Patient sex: M
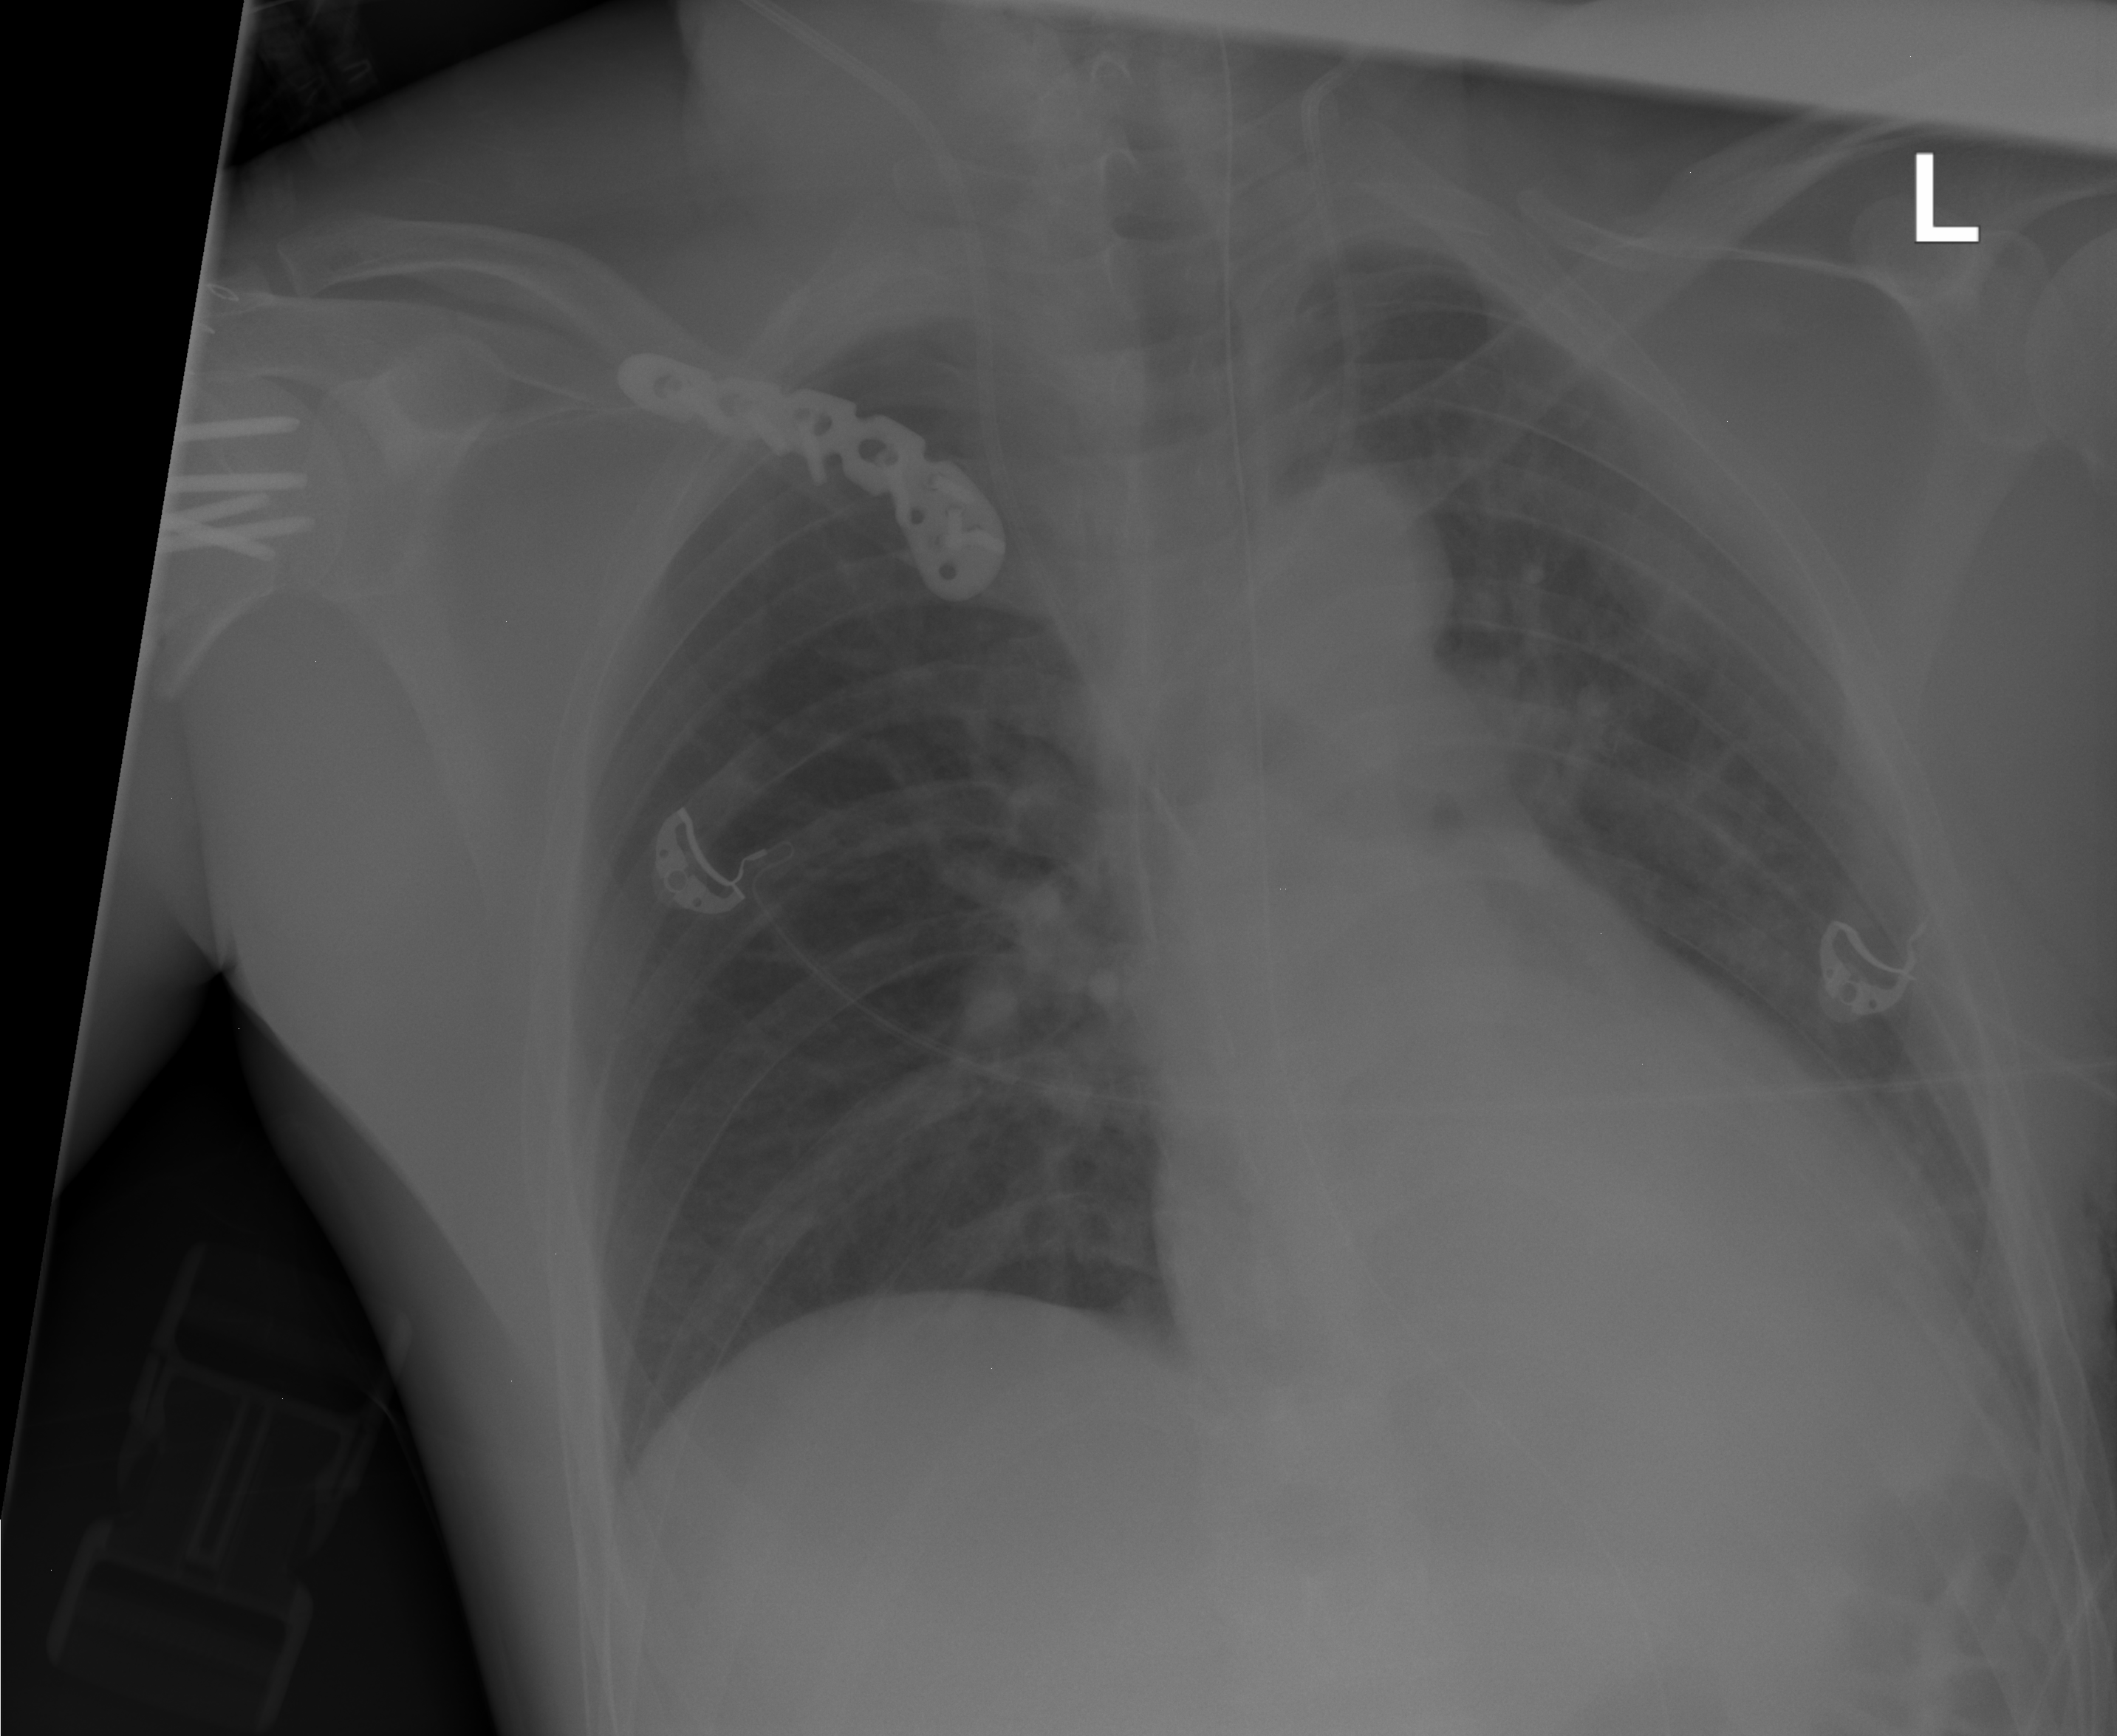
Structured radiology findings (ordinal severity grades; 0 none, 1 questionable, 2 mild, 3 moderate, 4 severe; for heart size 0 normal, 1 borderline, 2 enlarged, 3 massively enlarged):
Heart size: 0
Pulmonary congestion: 0
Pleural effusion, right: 0
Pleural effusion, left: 0
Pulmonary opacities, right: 0
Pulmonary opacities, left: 0
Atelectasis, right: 0
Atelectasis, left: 2